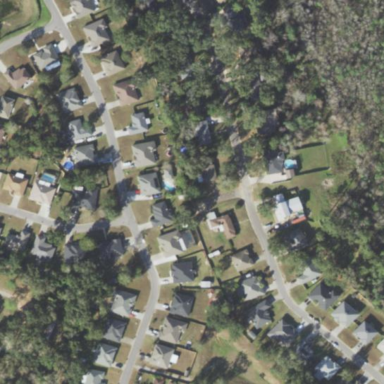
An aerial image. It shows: This residential area consists of single-family homes.